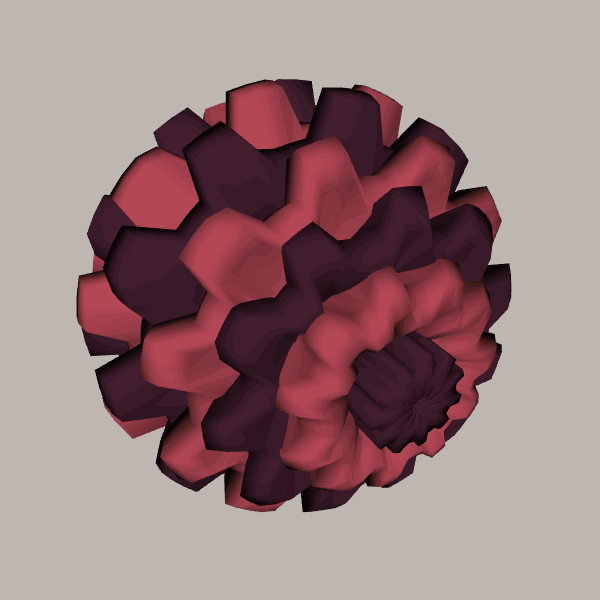
Background: light